Question: Given the supply, demand, and route table for this logistics problem, what is the minimum total cost? Please provide the answer as an integer.
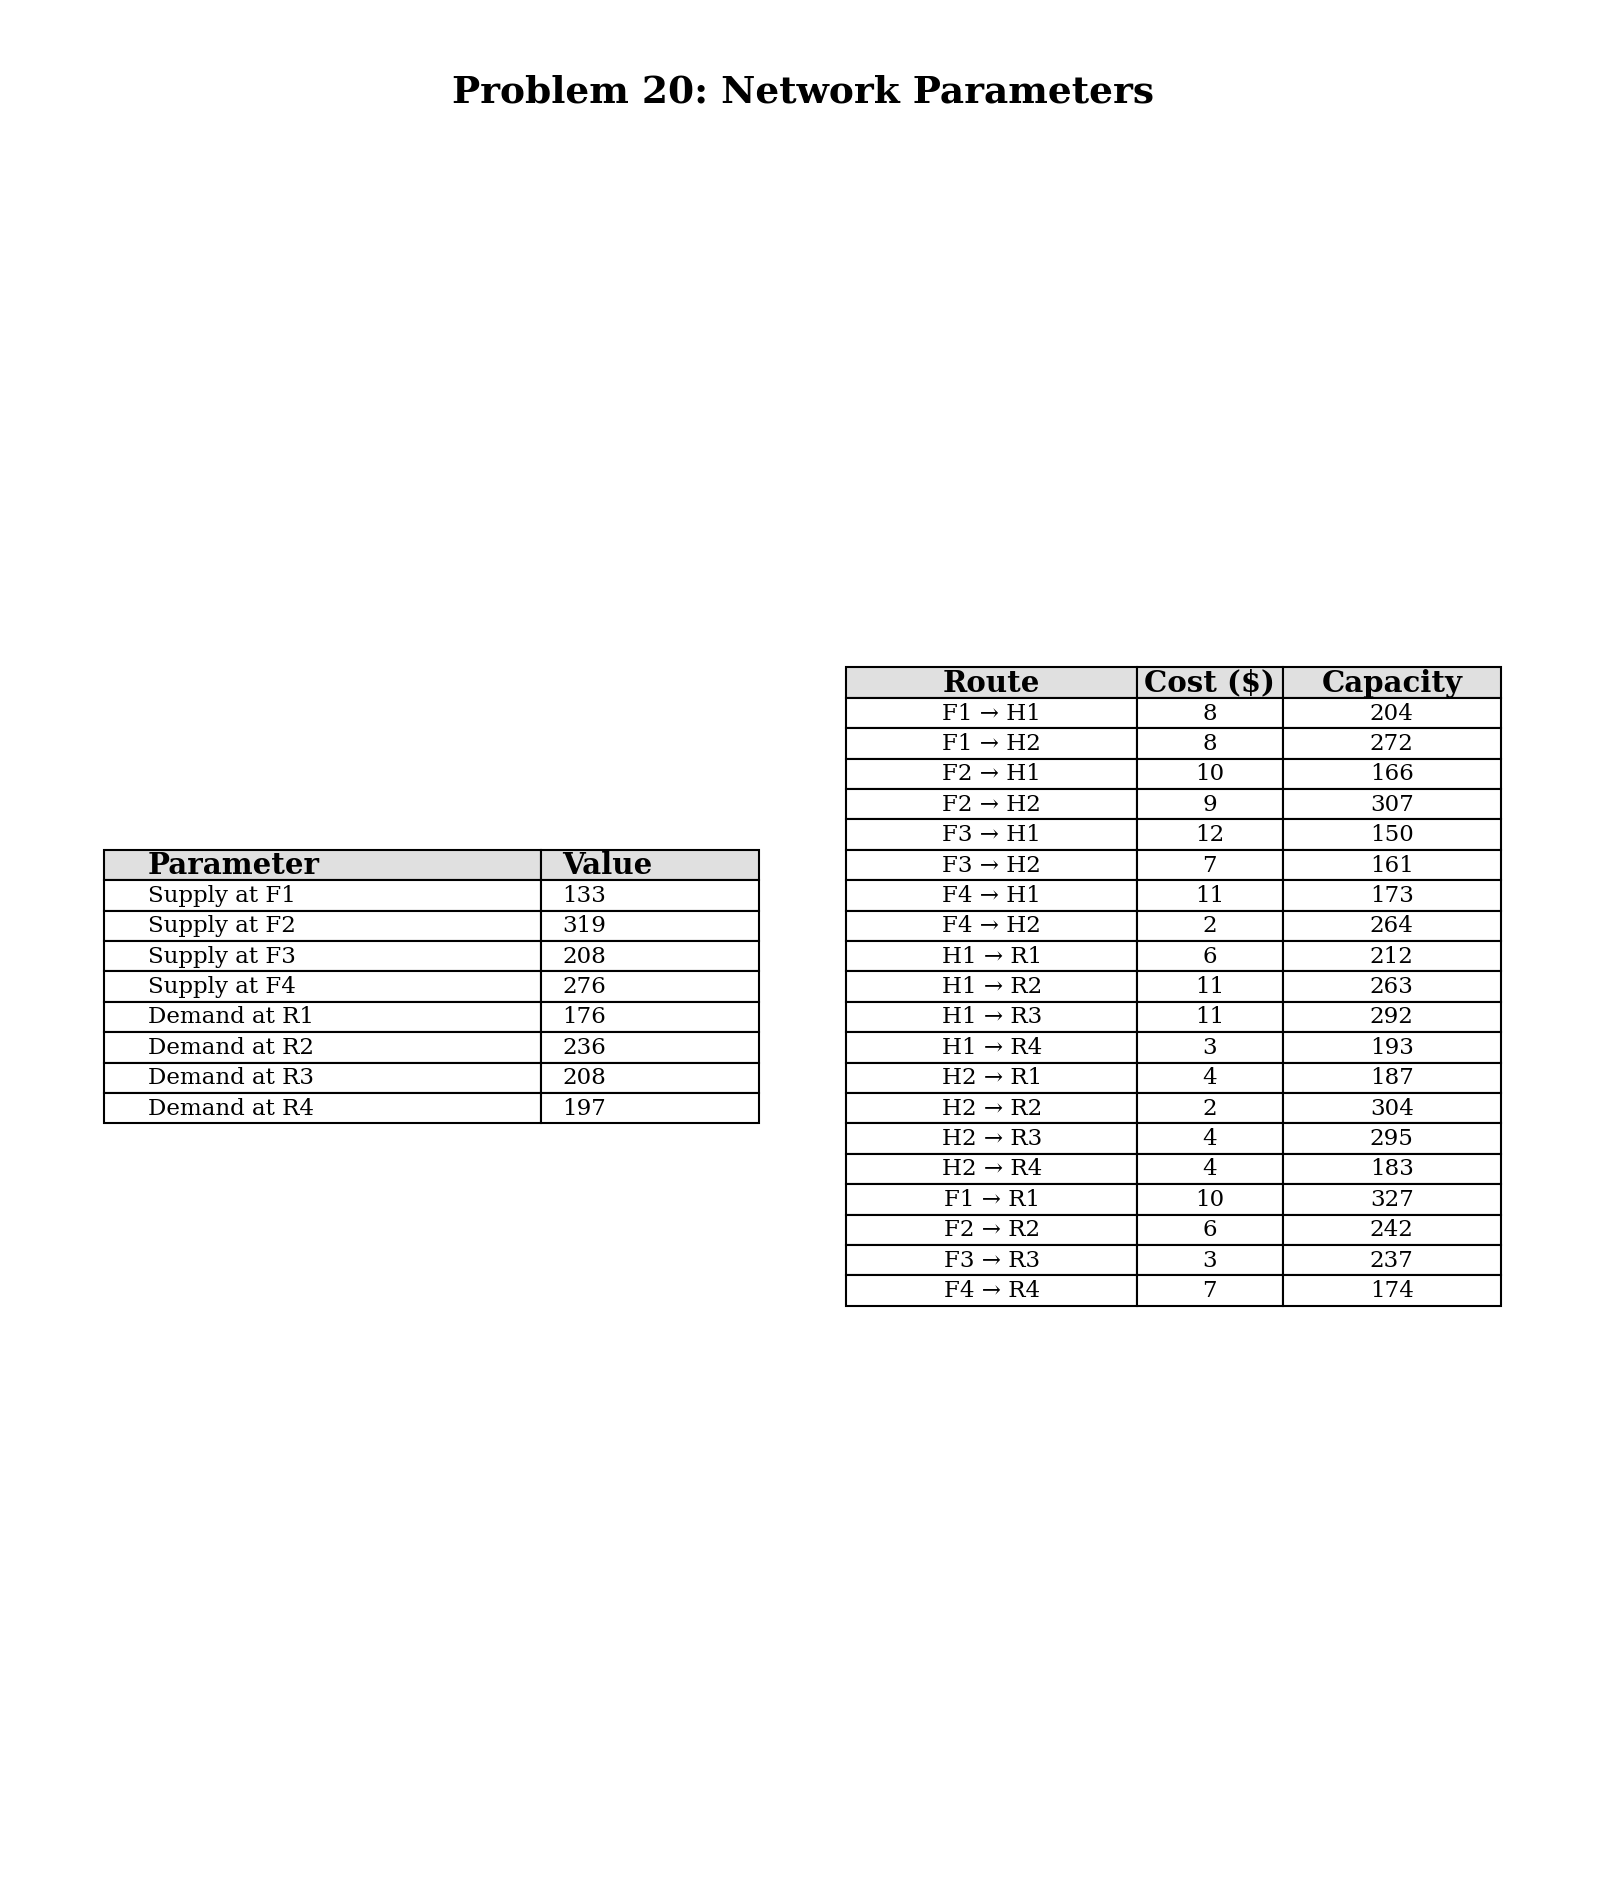
Answer: 4680